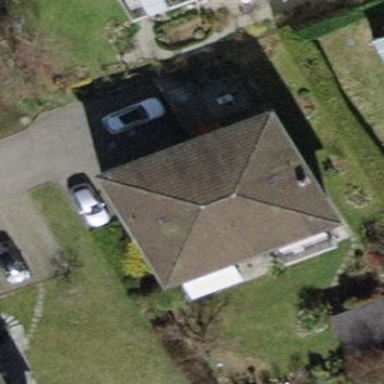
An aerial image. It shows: Building with hipped roof shape.